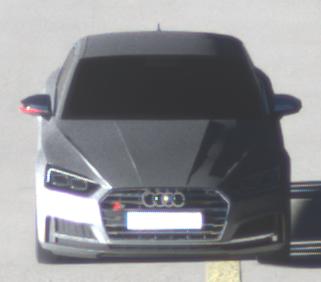
Make: Audi
Model: S5 Sportback
Detailed model: 8T Facelift
Model produced from: 2011
Model produced until: 2016
Doors: 5
Color: gray
Road condition: dry road
Daytime: sunrise or sunset
Contrast: high contrast